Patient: sex M, age 29
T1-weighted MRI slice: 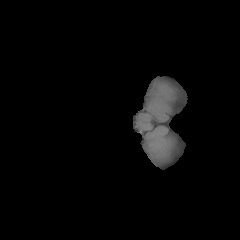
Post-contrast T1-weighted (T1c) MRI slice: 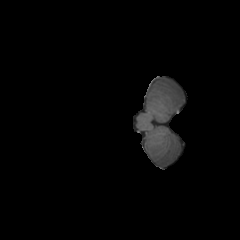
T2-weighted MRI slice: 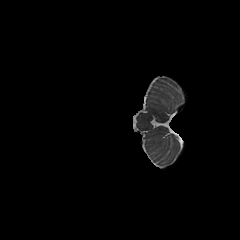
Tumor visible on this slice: no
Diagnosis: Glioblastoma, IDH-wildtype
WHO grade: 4